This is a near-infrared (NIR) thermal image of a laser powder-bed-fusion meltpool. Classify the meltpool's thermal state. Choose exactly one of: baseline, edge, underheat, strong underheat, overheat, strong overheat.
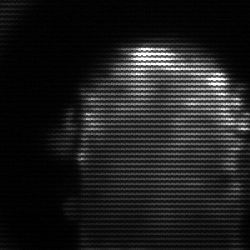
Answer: baseline